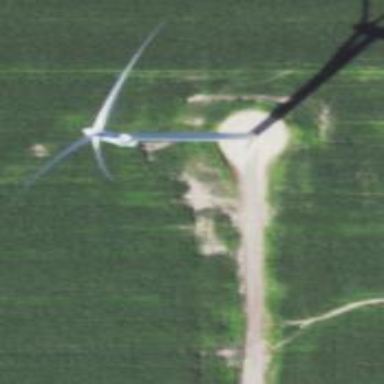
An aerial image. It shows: Wind turbine generator made by Vestas. The generator utilizes wind as its power source and belongs to the horizontal axis type.